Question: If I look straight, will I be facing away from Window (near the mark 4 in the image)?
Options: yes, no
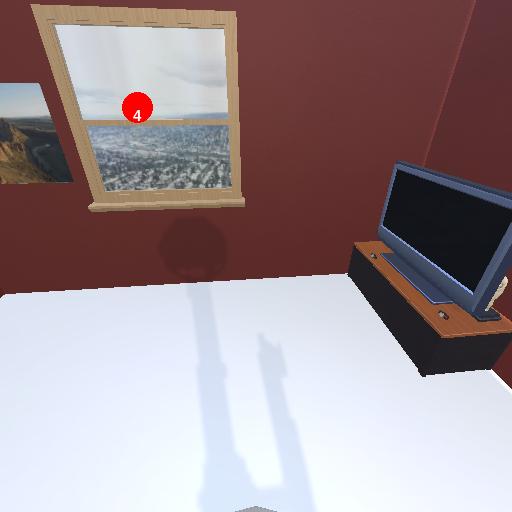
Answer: yes